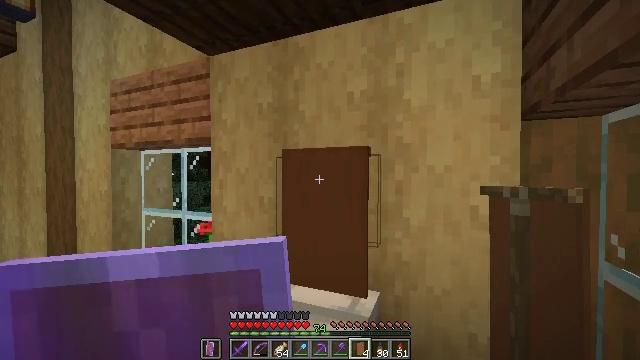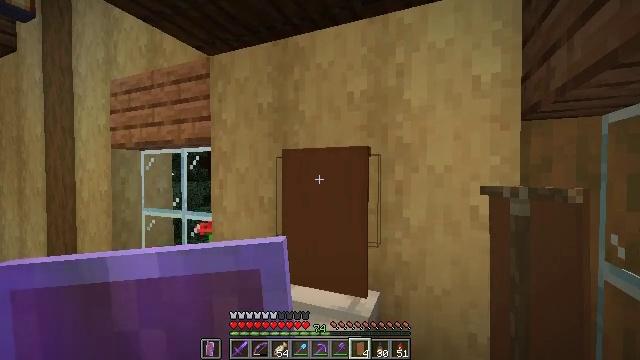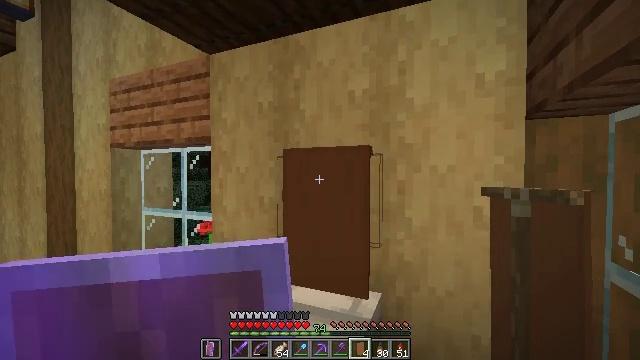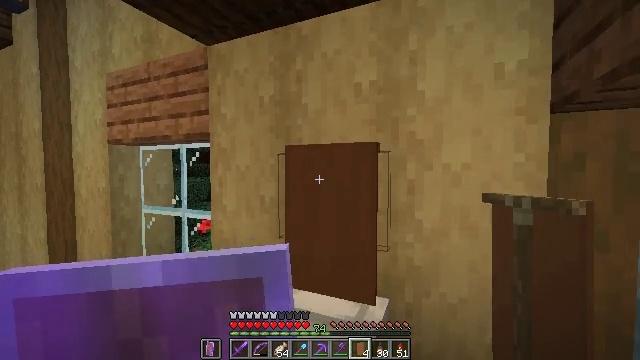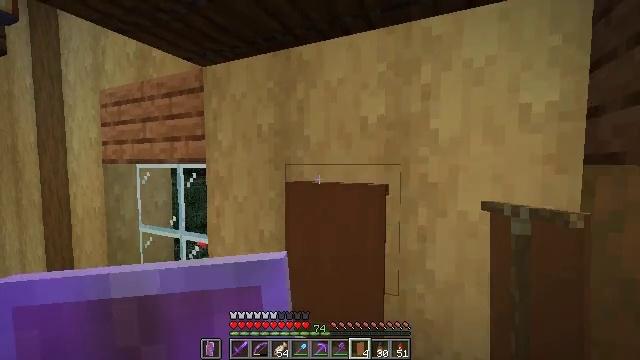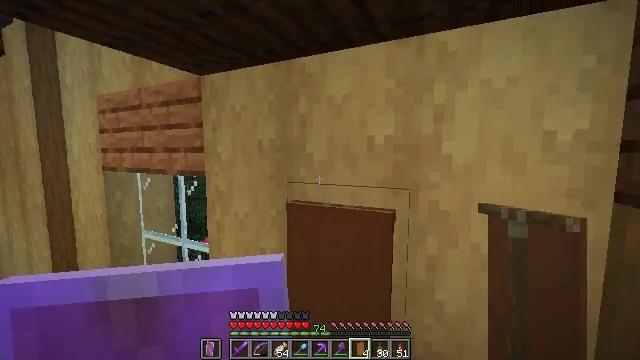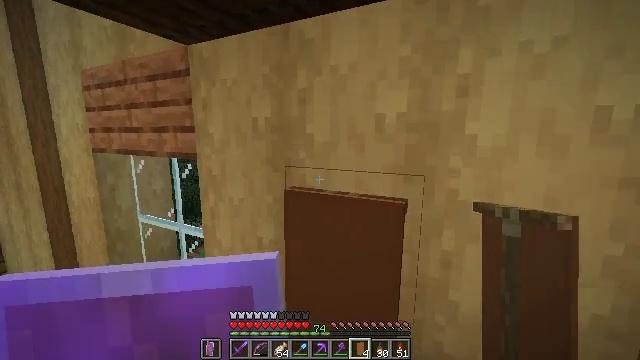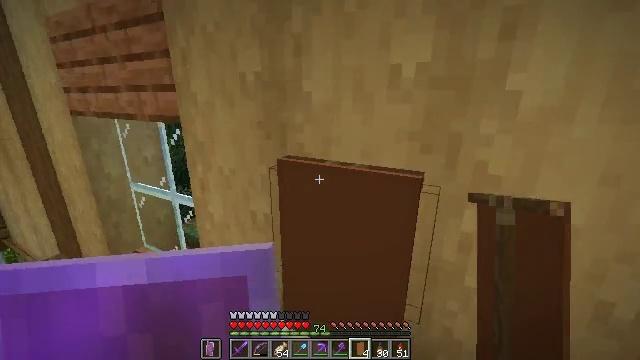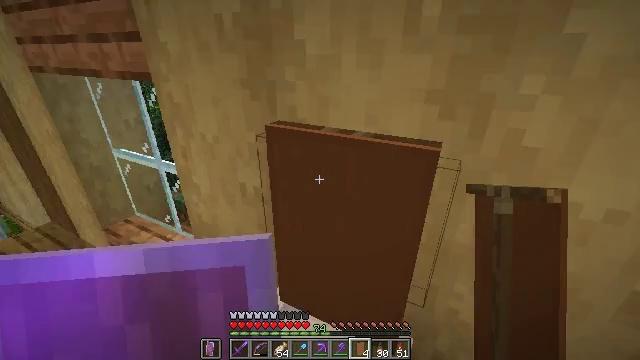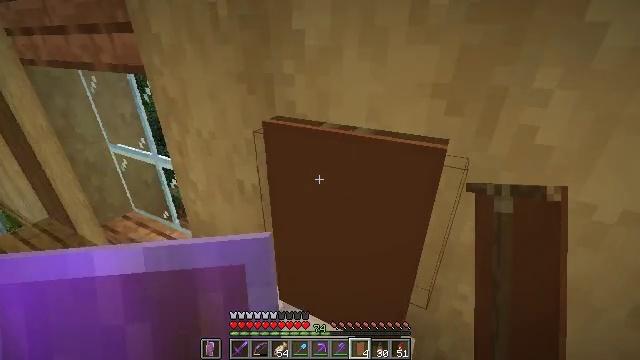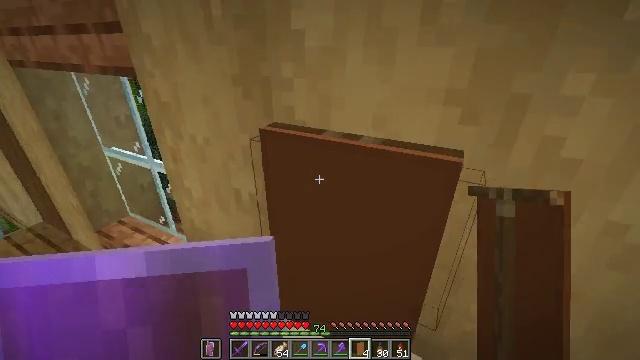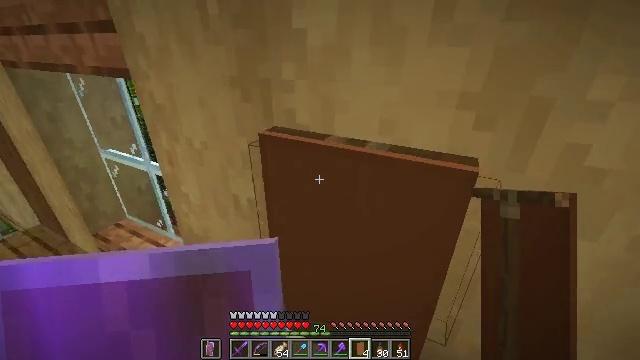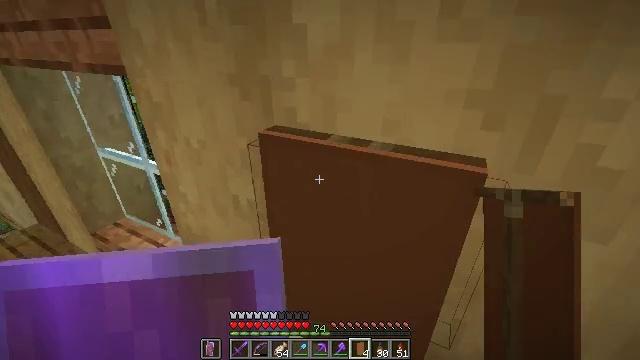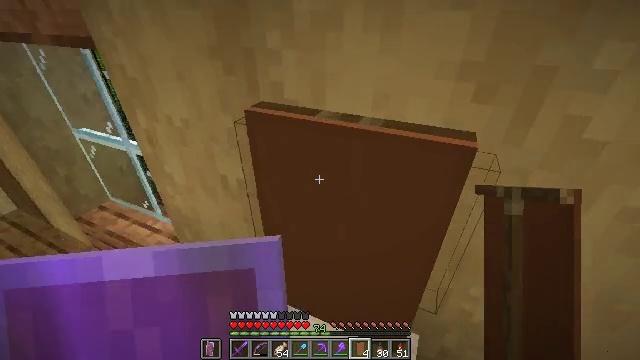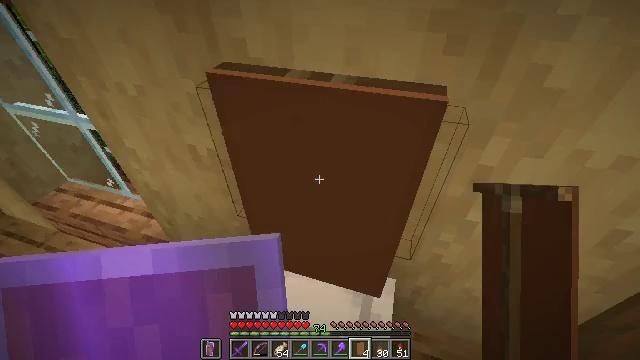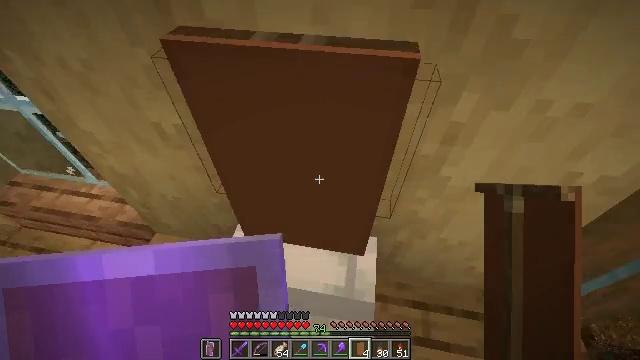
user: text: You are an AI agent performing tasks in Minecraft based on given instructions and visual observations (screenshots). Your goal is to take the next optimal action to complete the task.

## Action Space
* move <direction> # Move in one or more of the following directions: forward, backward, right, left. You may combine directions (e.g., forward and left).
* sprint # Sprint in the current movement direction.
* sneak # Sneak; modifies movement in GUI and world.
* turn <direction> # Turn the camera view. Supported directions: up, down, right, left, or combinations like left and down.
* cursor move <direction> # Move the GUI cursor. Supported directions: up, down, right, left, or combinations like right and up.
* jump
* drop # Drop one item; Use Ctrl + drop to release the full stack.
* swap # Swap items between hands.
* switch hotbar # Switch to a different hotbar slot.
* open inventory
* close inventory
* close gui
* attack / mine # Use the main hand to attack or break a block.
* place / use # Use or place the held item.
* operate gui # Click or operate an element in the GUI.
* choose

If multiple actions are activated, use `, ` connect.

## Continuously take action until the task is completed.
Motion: motion action
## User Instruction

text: Mine the brown wall banner to collect it.
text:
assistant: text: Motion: no_op
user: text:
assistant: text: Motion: move forward
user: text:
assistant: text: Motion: move forward
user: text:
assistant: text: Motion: move forward, turn down
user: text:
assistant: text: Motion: move forward, turn left and down
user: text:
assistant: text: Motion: move forward, turn down
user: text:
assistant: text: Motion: move forward, turn down
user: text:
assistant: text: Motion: move forward, turn down
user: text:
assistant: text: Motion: turn down
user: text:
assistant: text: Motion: no_op
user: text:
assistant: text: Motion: no_op
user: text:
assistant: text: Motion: no_op
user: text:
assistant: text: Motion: turn right and down
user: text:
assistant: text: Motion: turn right and down
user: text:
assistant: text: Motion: turn right and down
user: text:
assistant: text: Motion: turn right and down
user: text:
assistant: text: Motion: turn right and down
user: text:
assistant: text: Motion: turn right and down
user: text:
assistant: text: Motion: turn right
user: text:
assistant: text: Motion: no_op
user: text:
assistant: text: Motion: no_op
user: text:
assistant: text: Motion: turn left and up
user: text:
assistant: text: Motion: move left, turn left and up
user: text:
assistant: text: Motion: move left, turn left and up
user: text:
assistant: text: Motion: move left, turn left and up
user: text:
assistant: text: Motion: turn left and up
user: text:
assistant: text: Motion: no_op
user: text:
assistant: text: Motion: no_op
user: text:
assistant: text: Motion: no_op
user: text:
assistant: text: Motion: no_op